Question: my problem is that I have 2 divs but it should also support a min screen resolution of 1000px but in this scenario it pushs me 143px out of the viewport (scrollbar appears) (643 width) because it's first positioned left:50% and then left:-50%. Any Idea how I can solve it. It's a little harsh to explain, so I attached a screenshot.
'''
<div id="outter">
<div id="inner"></div>
</div>
'''
The css is:
'''
#outter{
position: absolute;
height: 350px;
width: 643px;
margin: -245px auto;
left:50%;
z-index: 3;
}
#inner {
position: relative;
left: -50%;
}
'''

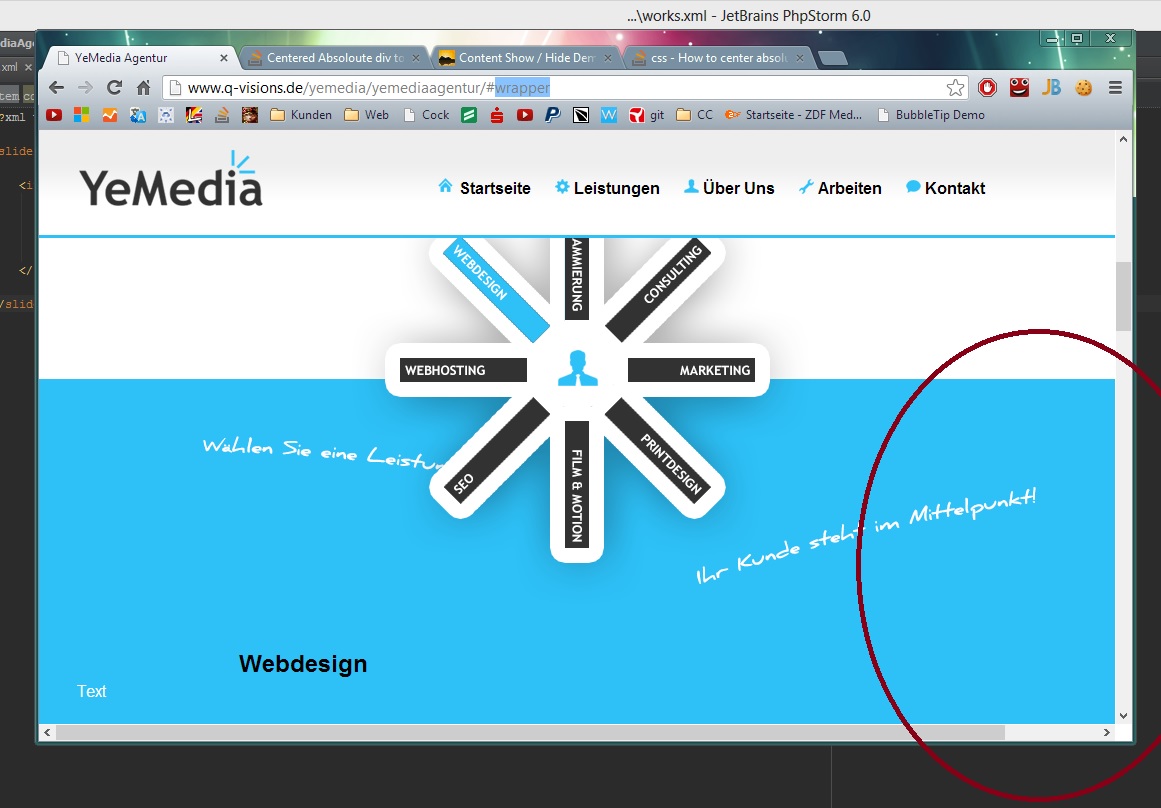
Answer: In the field of Web design and development, we're quickly getting to the point of being unable to keep up with the endless new resolutions and devices. For many websites, creating a website version for each resolution and new device would be impossible, or at least impractical. Soo they fictional , which in this case is the solution. Good Work :)